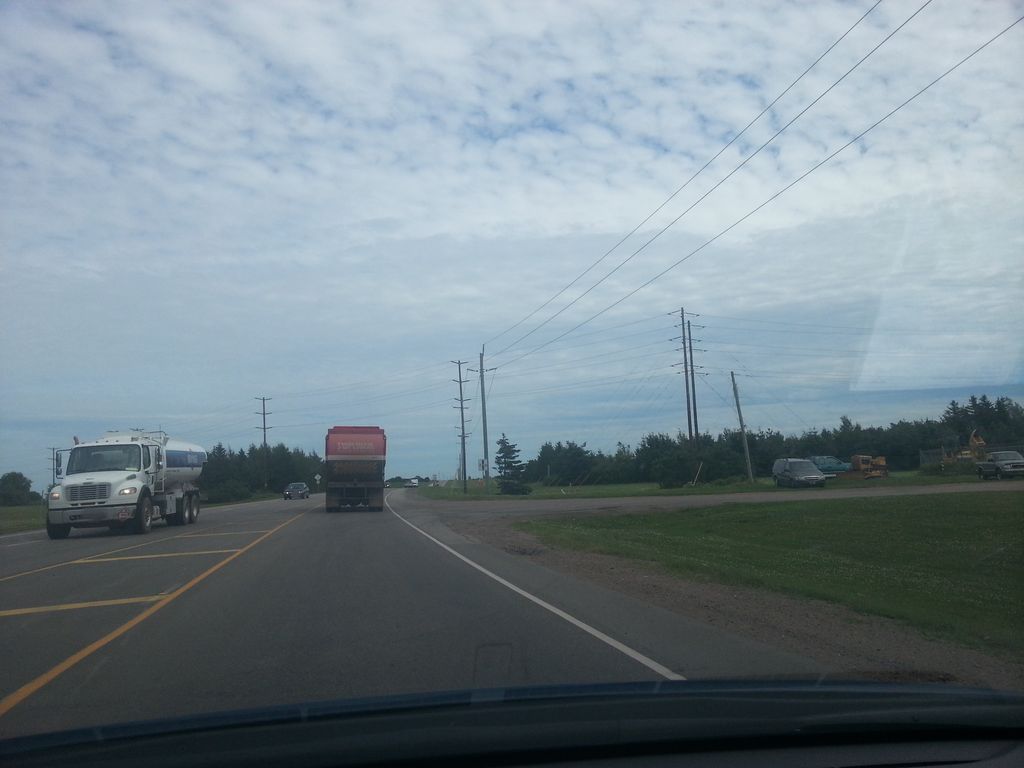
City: charlottetown